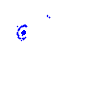
Particle: electron